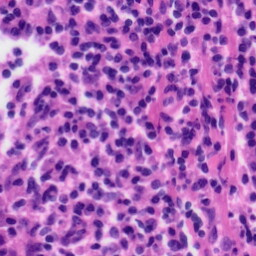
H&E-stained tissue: Tonsil